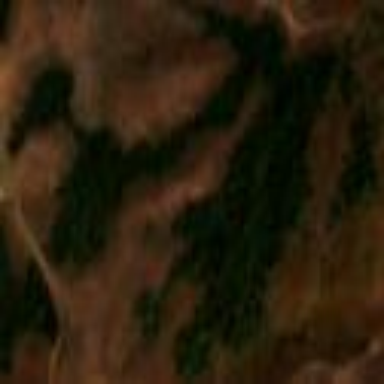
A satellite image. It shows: Forest area.